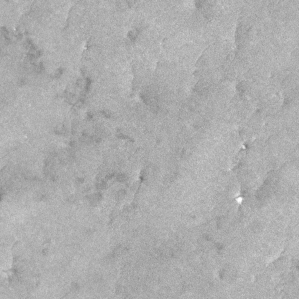
Label: frost